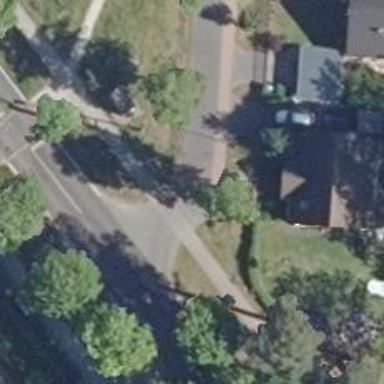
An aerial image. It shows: Residential road with asphalt surface.